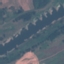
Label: River